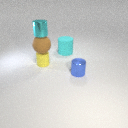
large brown rubber sphere above small yellow rubber cylinder